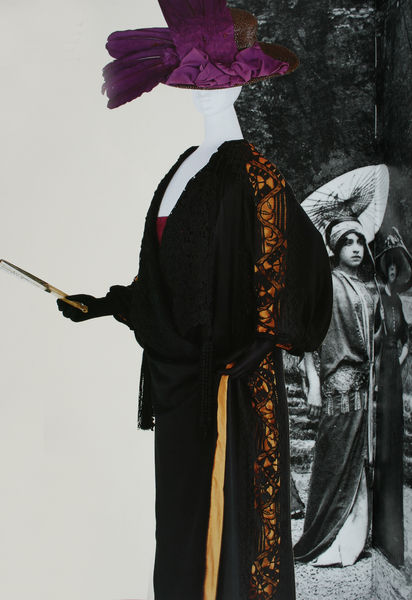
Titel: Mantel
Künstler: Paul Poiret
Standort: Kyoto (Japan)
Institution: Kyoto Costume Institute
Schlagwörter: baum, dunkel, körper, schatten, umhang, weiß, bäume, frauen, grün, menschen, damen, elegant, frau, grau, handschuhe, hell, hintergrund, hut, hüte, kleid, kleider, licht, schaufenster, schwarz, gürtel, rot, schirm, fächer, haube, mode, muster, schleife, mütze, mützen, arm, arme, falten, kleidung, mensch, ärmel, spiegel, gewand, gold, kostüm, mantel, stoff, stoffe, personen, person, wald, schärpe, japan, papier, stab, farben, farbe, formen, lila, violett, bordüre, falte, streifen, robe, krempe, collage, foto, fotografie, pink, orient, schönheit, form, asien, puppe, golden, gesichtslos, eleganz, roben, montage, magenta, sari, damenmode, belle epoque, grazie